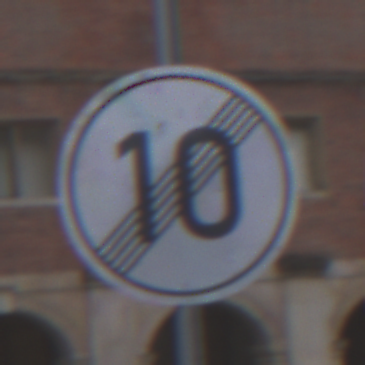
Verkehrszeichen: EndeGeschwindigkeit10
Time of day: Midday
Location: Outdoor (Urban)
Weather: Overcast
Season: NotSpecified
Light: Natural